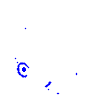
Particle: pion